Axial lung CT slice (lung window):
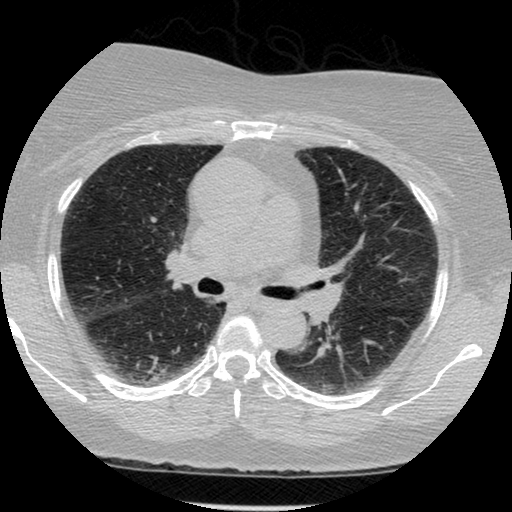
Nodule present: no